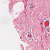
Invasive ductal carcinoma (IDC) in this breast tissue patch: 0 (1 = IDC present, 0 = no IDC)